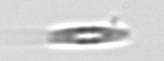
Label: pennate